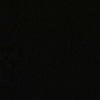
Label: space